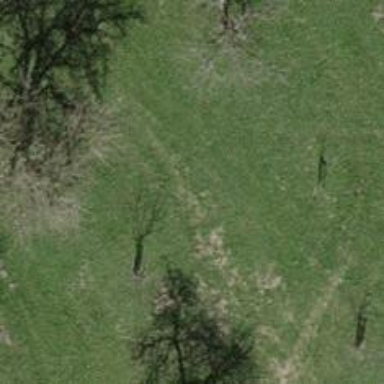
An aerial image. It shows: Single tag "natural: tree."